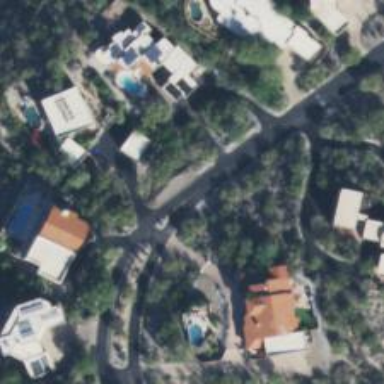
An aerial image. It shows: Residential road.